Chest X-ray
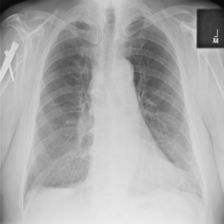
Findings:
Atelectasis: negative
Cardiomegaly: negative
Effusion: negative
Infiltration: negative
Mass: negative
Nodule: negative
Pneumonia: negative
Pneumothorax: negative
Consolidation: negative
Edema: negative
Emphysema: negative
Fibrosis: negative
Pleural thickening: negative
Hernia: negative